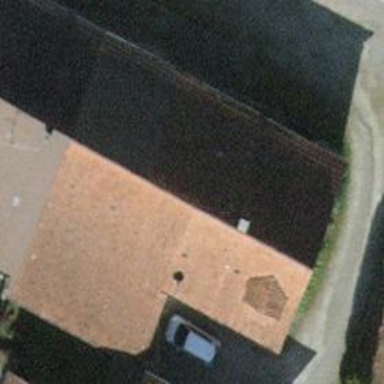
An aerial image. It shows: Semi-detached house with gabled roof.